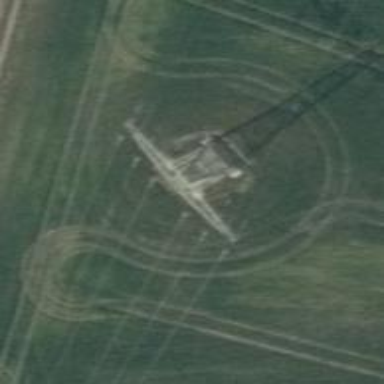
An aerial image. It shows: Power line with three cables.